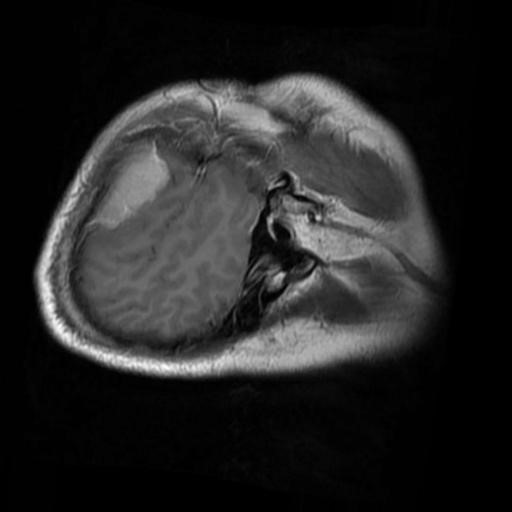
Label: brain_menin